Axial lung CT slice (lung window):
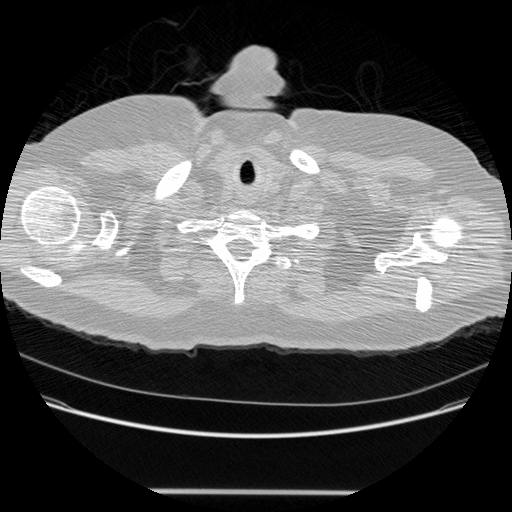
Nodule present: no